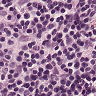
Metastatic tissue present: no